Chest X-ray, AP view. Patient: 45 years old, sex M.
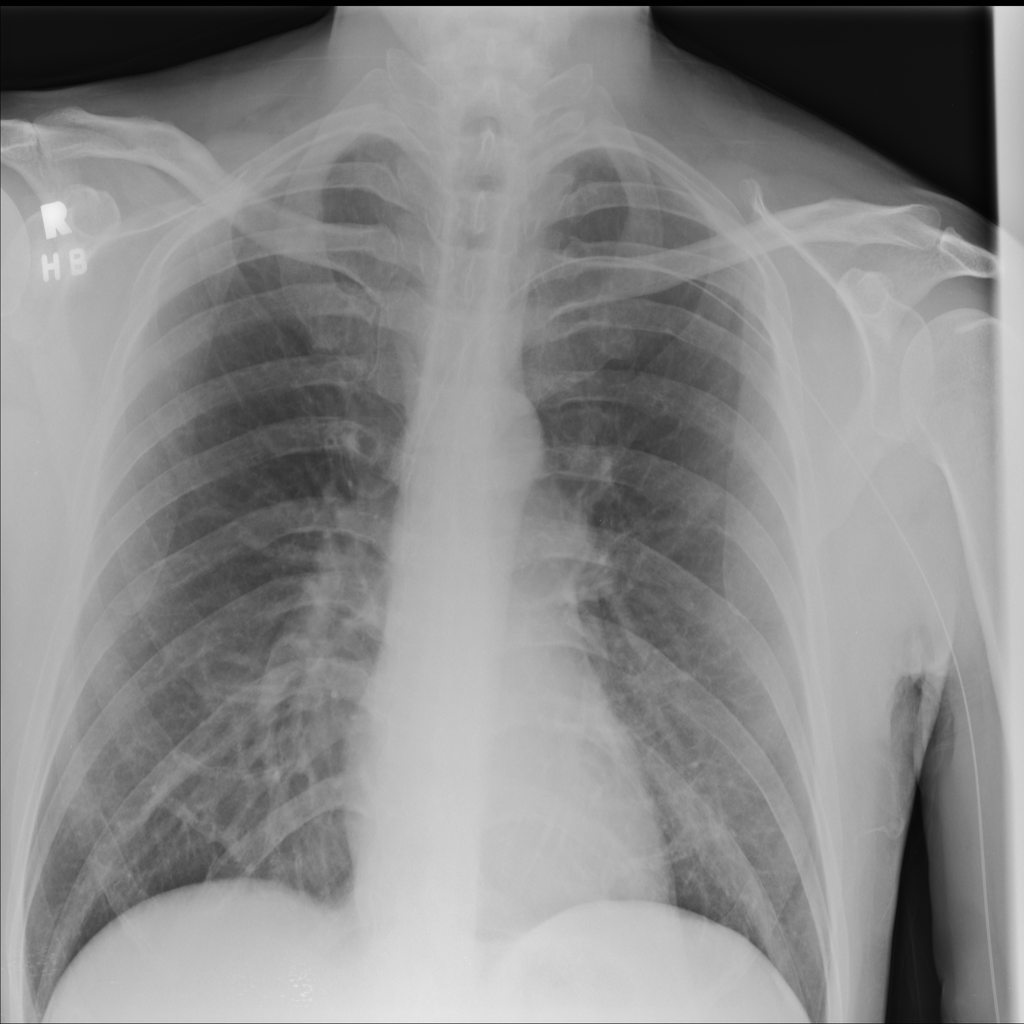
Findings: No Finding